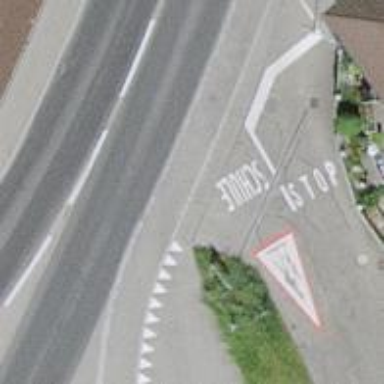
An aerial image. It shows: Stop road.